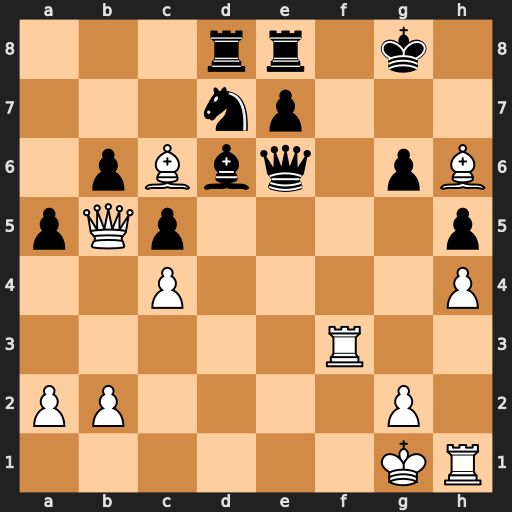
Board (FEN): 3rr1k1/3np3/1pBbq1pB/pQp4p/2P4P/5R2/PP4P1/6KR
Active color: w
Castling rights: -
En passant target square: -
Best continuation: Bd5 Qxd5 cxd5